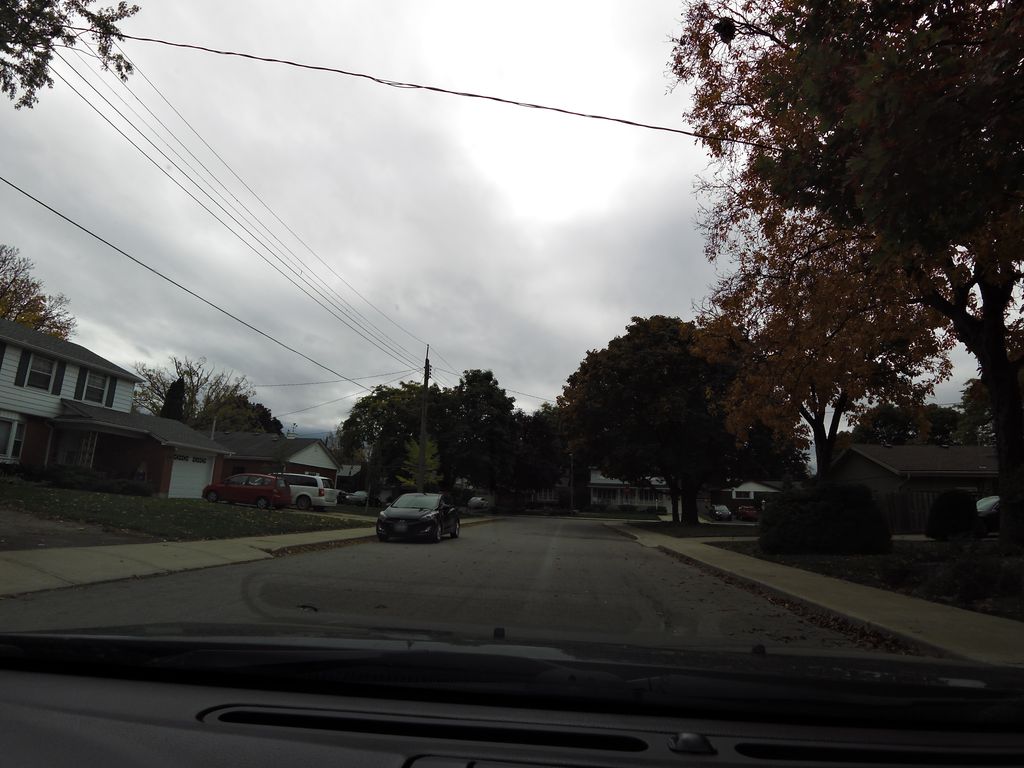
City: hamilton